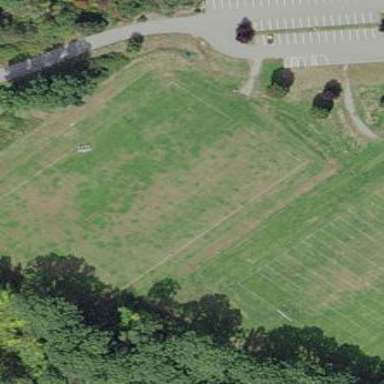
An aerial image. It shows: Grassy pitch for various sports activities.